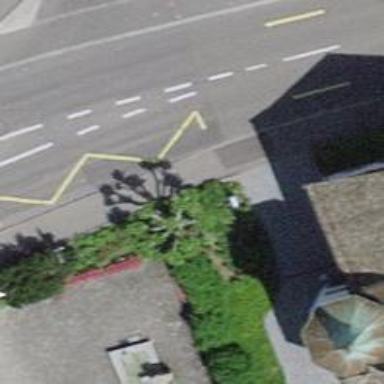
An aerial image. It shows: Bus stop with platform for public transport.